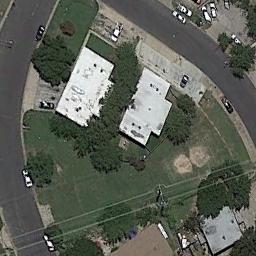
Label: residential